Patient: sex M, age 61
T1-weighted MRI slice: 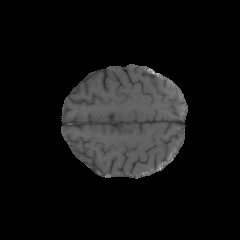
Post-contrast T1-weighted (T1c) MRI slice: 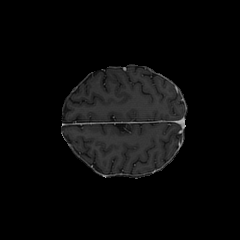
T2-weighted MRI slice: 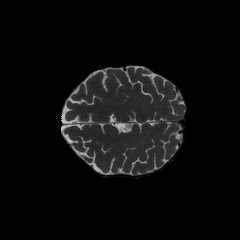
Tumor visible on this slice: no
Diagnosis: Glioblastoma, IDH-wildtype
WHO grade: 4